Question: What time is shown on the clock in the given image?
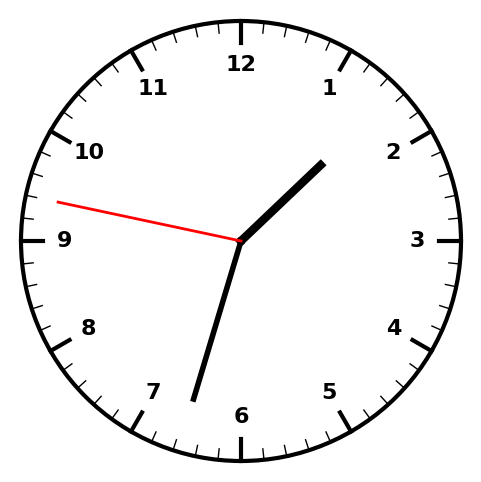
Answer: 01:32:47